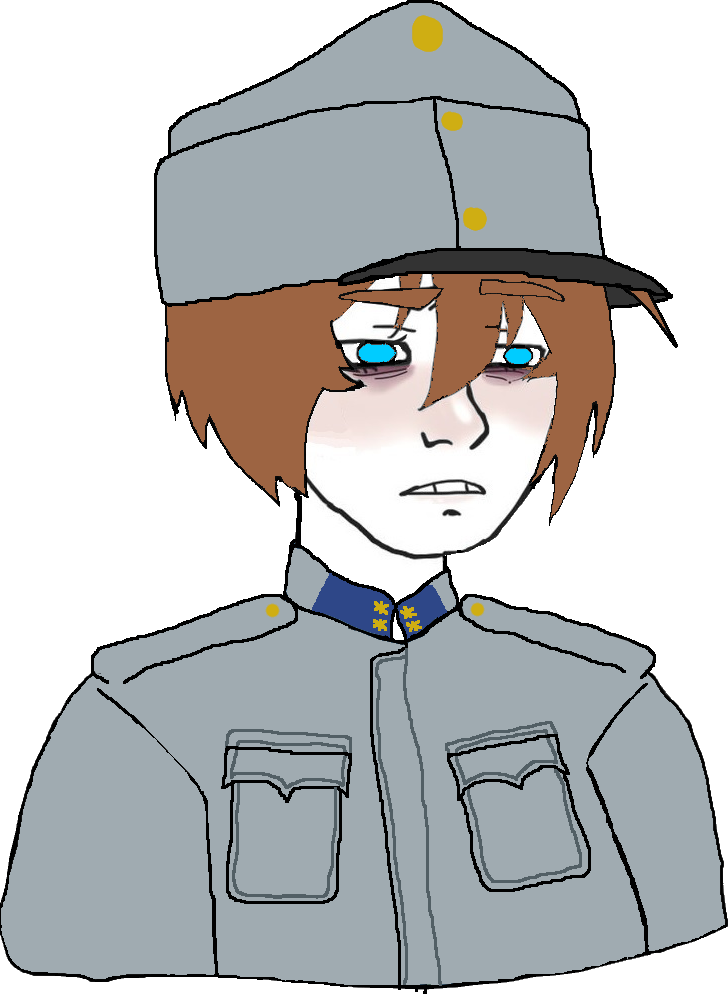
Label: 5_Twinkjak